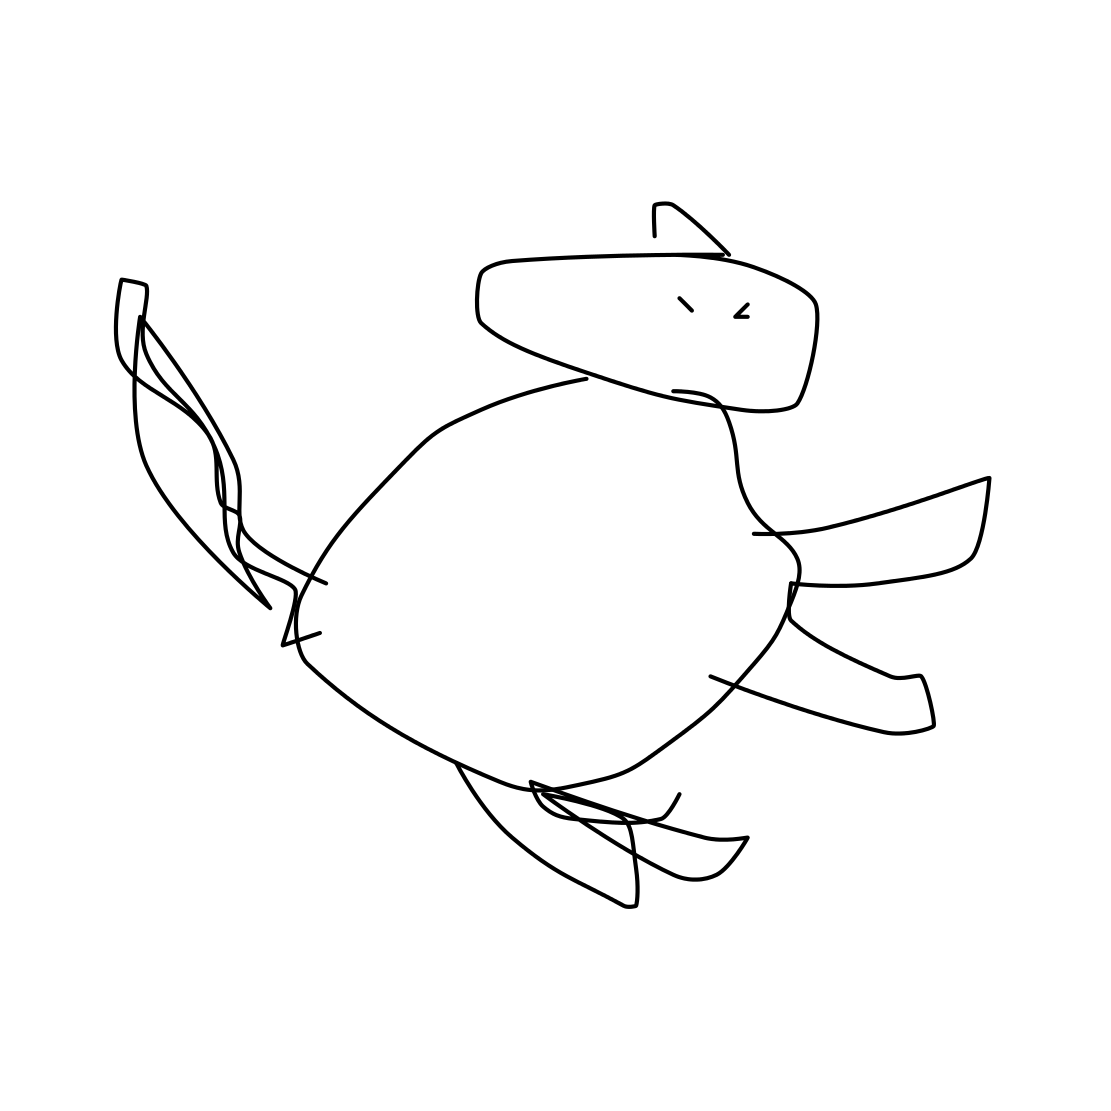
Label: squirrel